Field crop: tomato
Growth stage: 1
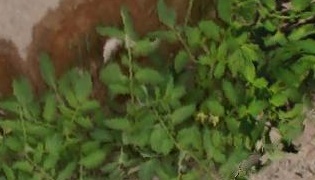
Species: tomato